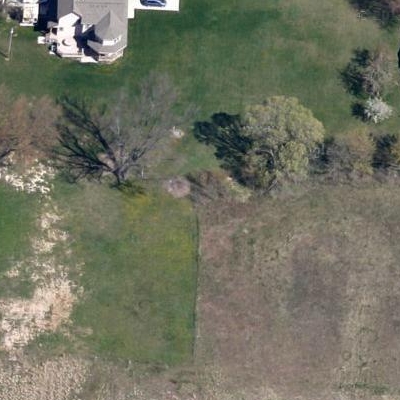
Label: aGrass